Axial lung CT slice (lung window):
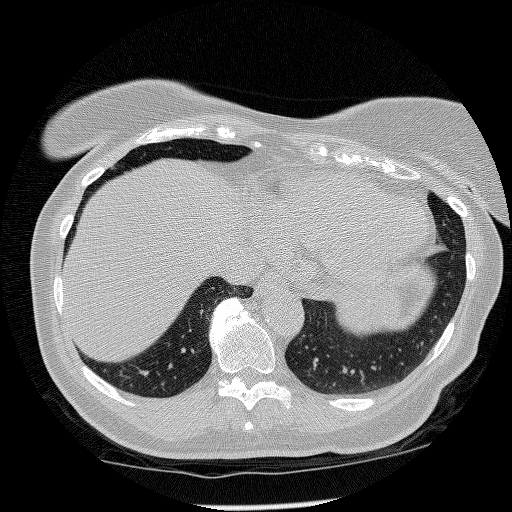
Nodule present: no